Question: I'm facing the issue that I'm trying to draw a rectangle with Spot Colors (PDSeparation) one for stroke and one for NonStroke (fill).
First color values: spotColorName = stroke color 6, R = 255, G = 153, B = 51
Second color values: spotColorName = fill color 6, R = 0, G = 0, B = 255
This is a screenshot of the PDF output

here is the code that creating the separation and color
'''
private PDColor createSpotColorFromRGB(String spotColorName, int r,
int g, int b) throws IOException {
PDSeparation seperation = new PDSeparation();
COSDictionary dictionary = new COSDictionary();
COSArray C0 = new COSArray();
COSArray C1 = new COSArray();
COSArray range = new COSArray();
COSArray domain = new COSArray();
float[] components = null;
seperation.setColorantName(spotColorName);
components = new float[] { r / 255f, g / 255f, b / 255f };
seperation.setAlternateColorSpace(PDDeviceRGB.INSTANCE);
C0.add(COSInteger.ZERO);
C0.add(COSInteger.ZERO);
C0.add(COSInteger.ZERO);
range.add(COSInteger.ZERO);
range.add(COSInteger.ONE);
range.add(COSInteger.ZERO);
range.add(COSInteger.ONE);
range.add(COSInteger.ZERO);
range.add(COSInteger.ONE);
C1.add(COSInteger.ONE);
C1.add(COSInteger.ONE);
C1.add(COSInteger.ONE);
domain.add(COSInteger.ZERO);
domain.add(COSInteger.ONE);
dictionary.setItem(COSName.C0, C0);
dictionary.setItem(COSName.C1, C1);
dictionary.setItem(COSName.DOMAIN, domain);
dictionary.setItem(COSName.FUNCTION_TYPE, COSInteger.TWO);
dictionary.setItem(COSName.N, COSInteger.ONE);
dictionary.setItem(COSName.RANGE, range);
PDFunction functionTyp2 = new PDFunctionType2(dictionary);
seperation.setTintTransform(functionTyp2);
return new PDColor(components, seperation);
}
'''
then I set the generated colors to the page content stream by
'''
outputPageContentStream.setNonStrokingColor(fillColor);
outputPageContentStream.setStrokingColor(strokeColor);
'''
Only one color of the 2 colors is shown, the color with 1 scn/SCN is shown.
Attached the output PDF file:<URL>
The code for drawing is:
'''
outputPageContentStream.saveGraphicsState();
outputPageContentStream.setNonStrokingColor(fillingColorForDrawingPDColor);
outputPageContentStream.setStrokingColor(strokingColorForDrawingPDColor);
outputPageContentStream.moveTo(a, b);
outputPageContentStream.lineTo(a + c, b);
outputPageContentStream.lineTo(a + c, b - d);
outputPageContentStream.lineTo(a, b - d);
outputPageContentStream.closePath();
outputPageContentStream.fillAndStroke();
outputPageContentStream.restoreGraphicsState();
'''
Can anyone help with this?
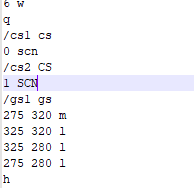
Answer: I looked at the file with PDFBox PDFDebugger, and cs1 being 0 ("0 scn" in the screenshot) means it will appear as white. (You should look at the creation of "fillingColorForDrawingPDColor").
<URL>
That's because C0 (the lower bound, value 0) is (1, 1, 1) which is white. C1 (the upper bound, value 1) is (0, 0, 1) which is blue. The colors between are calculated by the tint transform function.
Update:
This code
'''
components = new float[] { r / 255f, g / 255f, b / 255f };
...
return new PDColor(components, seperation);
'''
shows a misunderstanding. A separation color needs only one color, which is between 0 and 1. That the final color is "colorful" is because of the values in C0 (minimum) and C1 (maximum) and the function to create the colors between.
The RGB is the "destination" colorspace for the alternative colorspace. Separation colors are for "special" colors, e.g. gold, glitter, metallic, fluorescent, etc. The alternative colorspace simulates this for cases where the actual color isn't available (e.g. display).
In the example for PDSeparation in the source code (or <URL> there is this
'''
PDColor color = new PDColor(new float[]{0.5f}, spotColorSpace);
'''